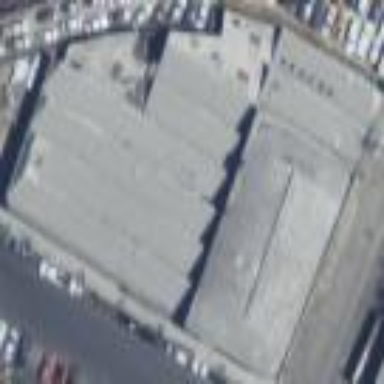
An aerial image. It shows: Industrial building.